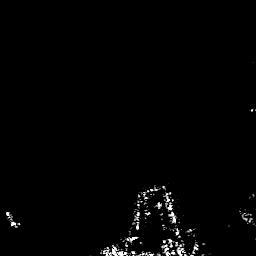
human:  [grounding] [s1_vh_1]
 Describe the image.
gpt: In the satellite image, there is  <ref>1 small ship </ref> <box>[[0, 80, 8, 89, 0]]</box> located at bottom left.